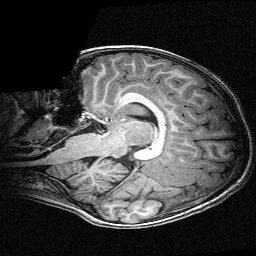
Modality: T1w
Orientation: sagittal
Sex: male
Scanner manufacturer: siemens
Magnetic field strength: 3 T
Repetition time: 2.3 s
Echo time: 0.00336 s